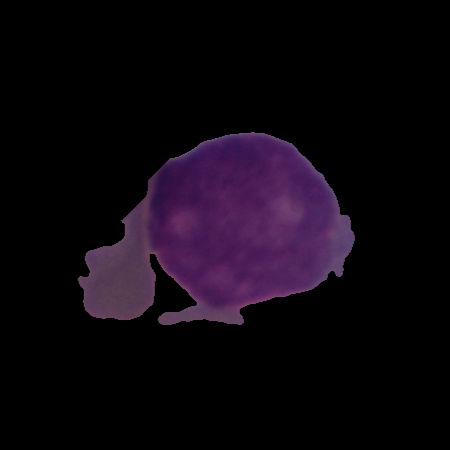
Label: cancer